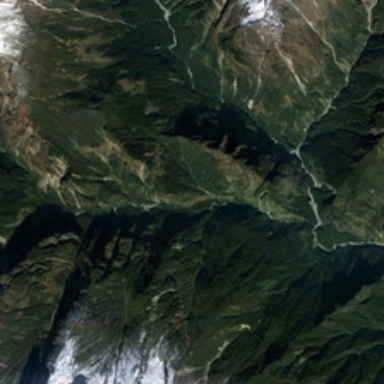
The yellow mountain is a piece of water wet .